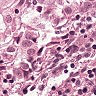
Metastatic tissue present: yes